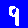
Digit: 9